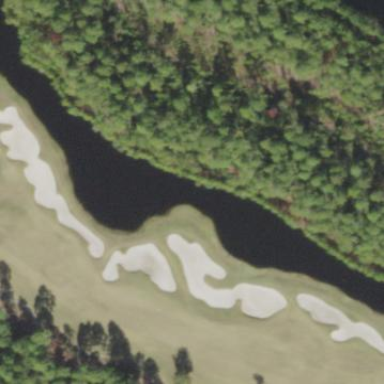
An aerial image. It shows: Water hazard on golf course. The hazard is natural water feature.